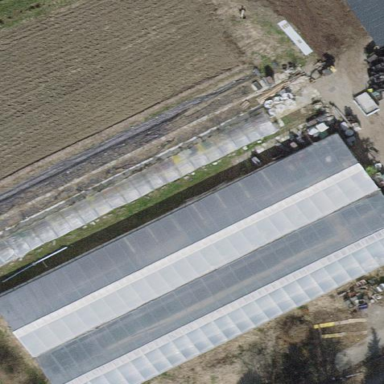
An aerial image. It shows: Greenhouse used for horticulture.